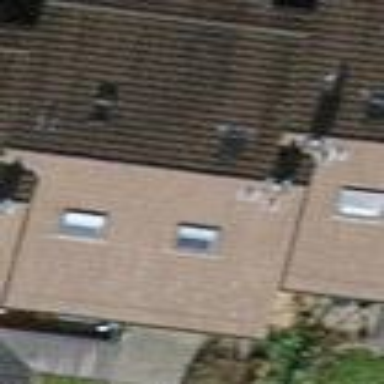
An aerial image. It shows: Terrace building with gabled roof.